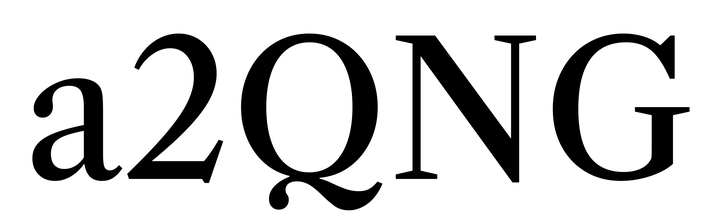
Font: LibreCaslonText_Regular